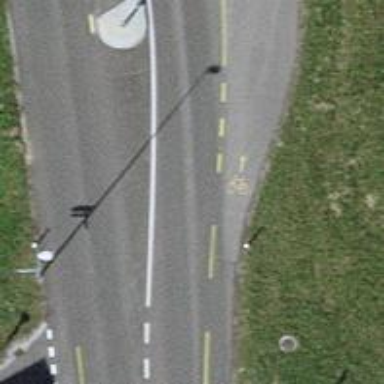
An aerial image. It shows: Secondary road with lanes for cycling on both sides.